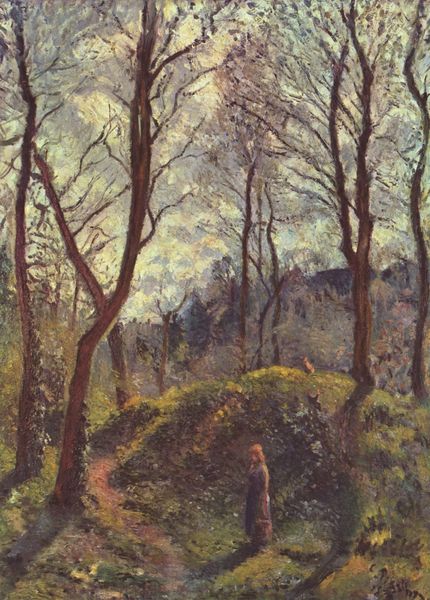
Titel: Landschaft mit großen Bäumen
Künstler: Camille Pissarro
Standort: Kobenhavn
Institution: Ny Carlsberg Glyptotek
Schlagwörter: baum, berg, blau, blätter, dunkel, gemälde, himmel, schatten, weiß, wolken, baumstämme, bäume, grün, impressionismus, landschaft, menschen, mädchen, äste, abend, blumen, braun, frau, grau, hell, kleid, licht, schwarz, gras, haus, hund, rot, tier, tiere, weg, wiese, haube, hochformat, malerei, jung, kleidung, mensch, stehen, steine, signatur, öl, ast, einsamkeit, hügel, kalt, natur, stamm, zweige, büsche, einsam, pfad, sonne, trampelpfad, boden, haare, mantel, kind, wald, hase, ranken, deutschland, ruhe, schlagschatten, pointilismus, mittag, sammeln, trocken, berge, gebirge, abendsonne, farbe, lila, tag, violett, kahl, herbst, winter, idylle, stille, stämme, melancholisch, korb, stimmung, tiefe, allein, warten, nachdenken, frühling, gestalt, punkte, denken, burg, spaziergang, zweig, moos, lichtung, tasche, beten, tupfer, körperschatten, rote haare, verschwommen, bewachsen, efeu, moor, lanschaft, karg, geäst, waldboden, märchen, laubbäume, worpswede, flimmern, seurat, atmosphäre, blattlos, undeutlich, außenraum, gegenlicht, verloren, waldweg, getupft, eins, eine, pilze, farbigkeit, pointillismus, neoimpressionismus, schaffen, aufgelöst, pissarro, pinselspuren, allen, auflösung, gemäde, modersohn, becker, kontemplativ, pfand, eigenschatten, rothaarige, zaube, himmel mit wolken, 1826